Interaction volume radius: 10 \u00c5
Interaction volume height: 20 \u00c5
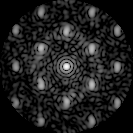
Disorder parameter: 0.4366